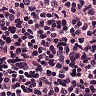
Metastatic tissue present: no